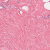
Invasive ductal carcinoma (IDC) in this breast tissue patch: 0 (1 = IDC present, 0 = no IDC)